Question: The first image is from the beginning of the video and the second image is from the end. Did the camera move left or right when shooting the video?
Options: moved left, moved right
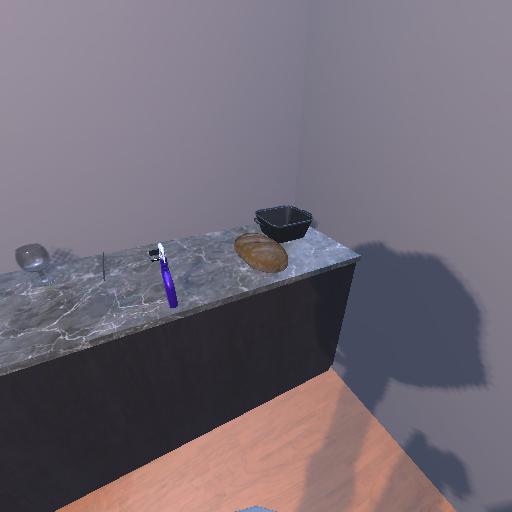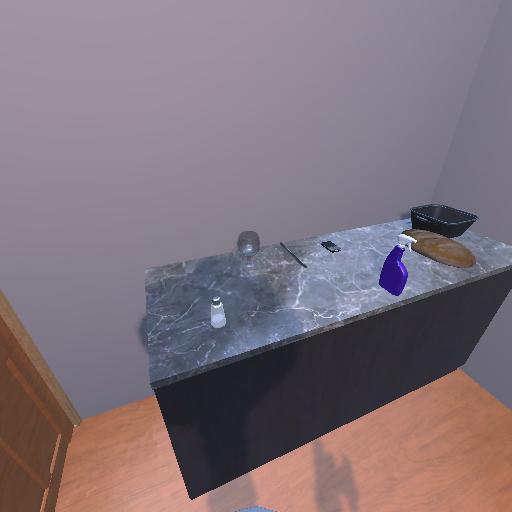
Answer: moved left